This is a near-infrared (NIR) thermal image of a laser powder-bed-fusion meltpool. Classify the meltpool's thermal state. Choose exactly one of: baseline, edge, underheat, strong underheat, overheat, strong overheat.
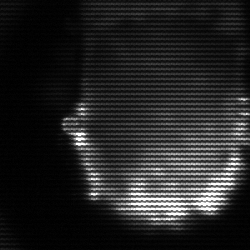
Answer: baseline